Interaction volume radius: 5 \u00c5
Interaction volume height: 10 \u00c5
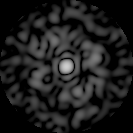
Disorder parameter: 0.8056